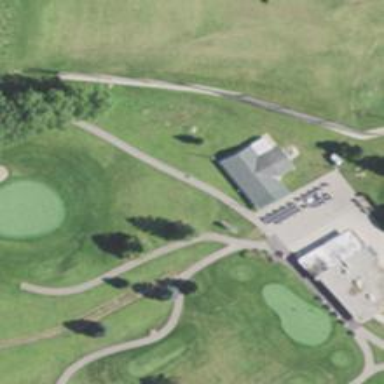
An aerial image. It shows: Service road designated as golf cart path.